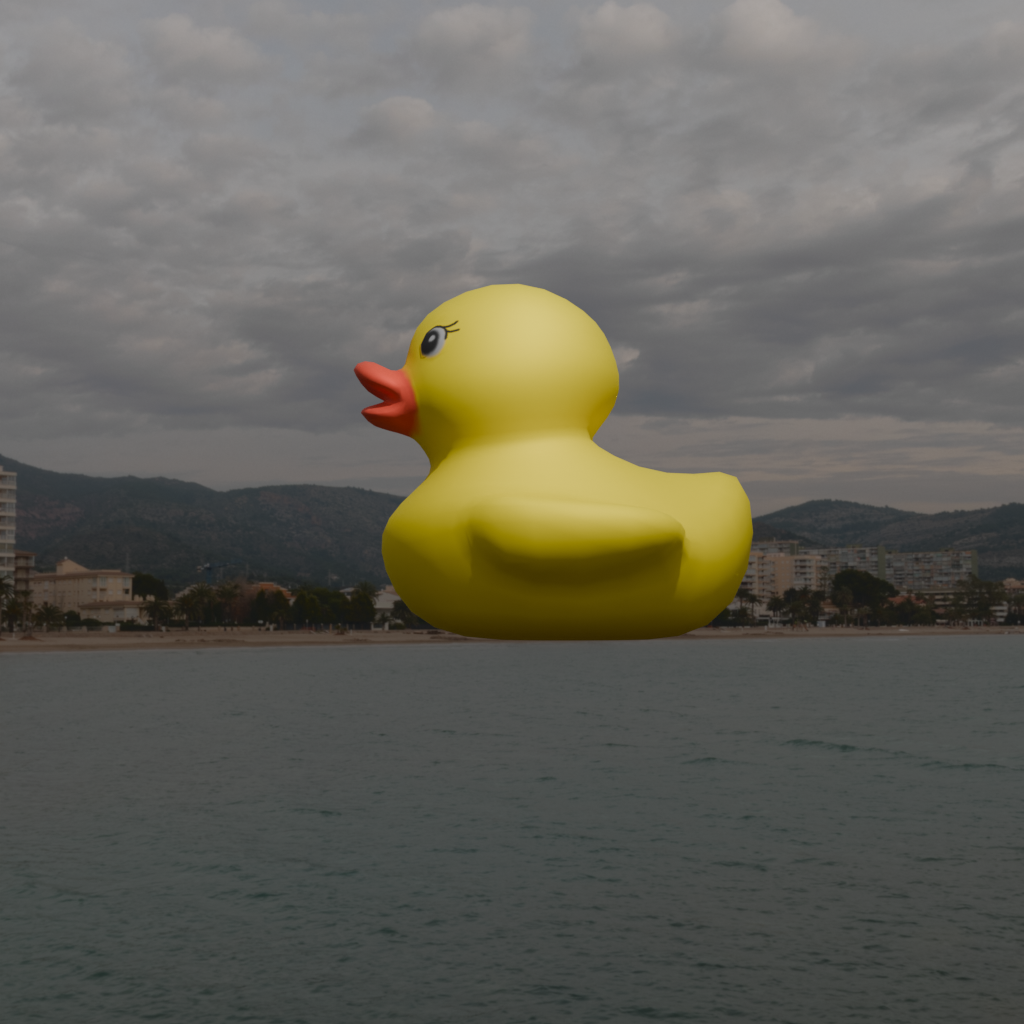
an image of a yellow rubber duck seen from <left> in a rocky pier extending into calm sea with a dramatic cloudy sky at sunset.